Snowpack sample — Snodgrass Mountain, Crested Butte, Colorado (2/4/25, 12:06 PM MST)
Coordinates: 38.923, -106.968
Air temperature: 35 °F
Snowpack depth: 80 cm
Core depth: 50 cm
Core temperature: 30.2 °F
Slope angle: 14°, slope face: 78°
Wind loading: low
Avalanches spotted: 0
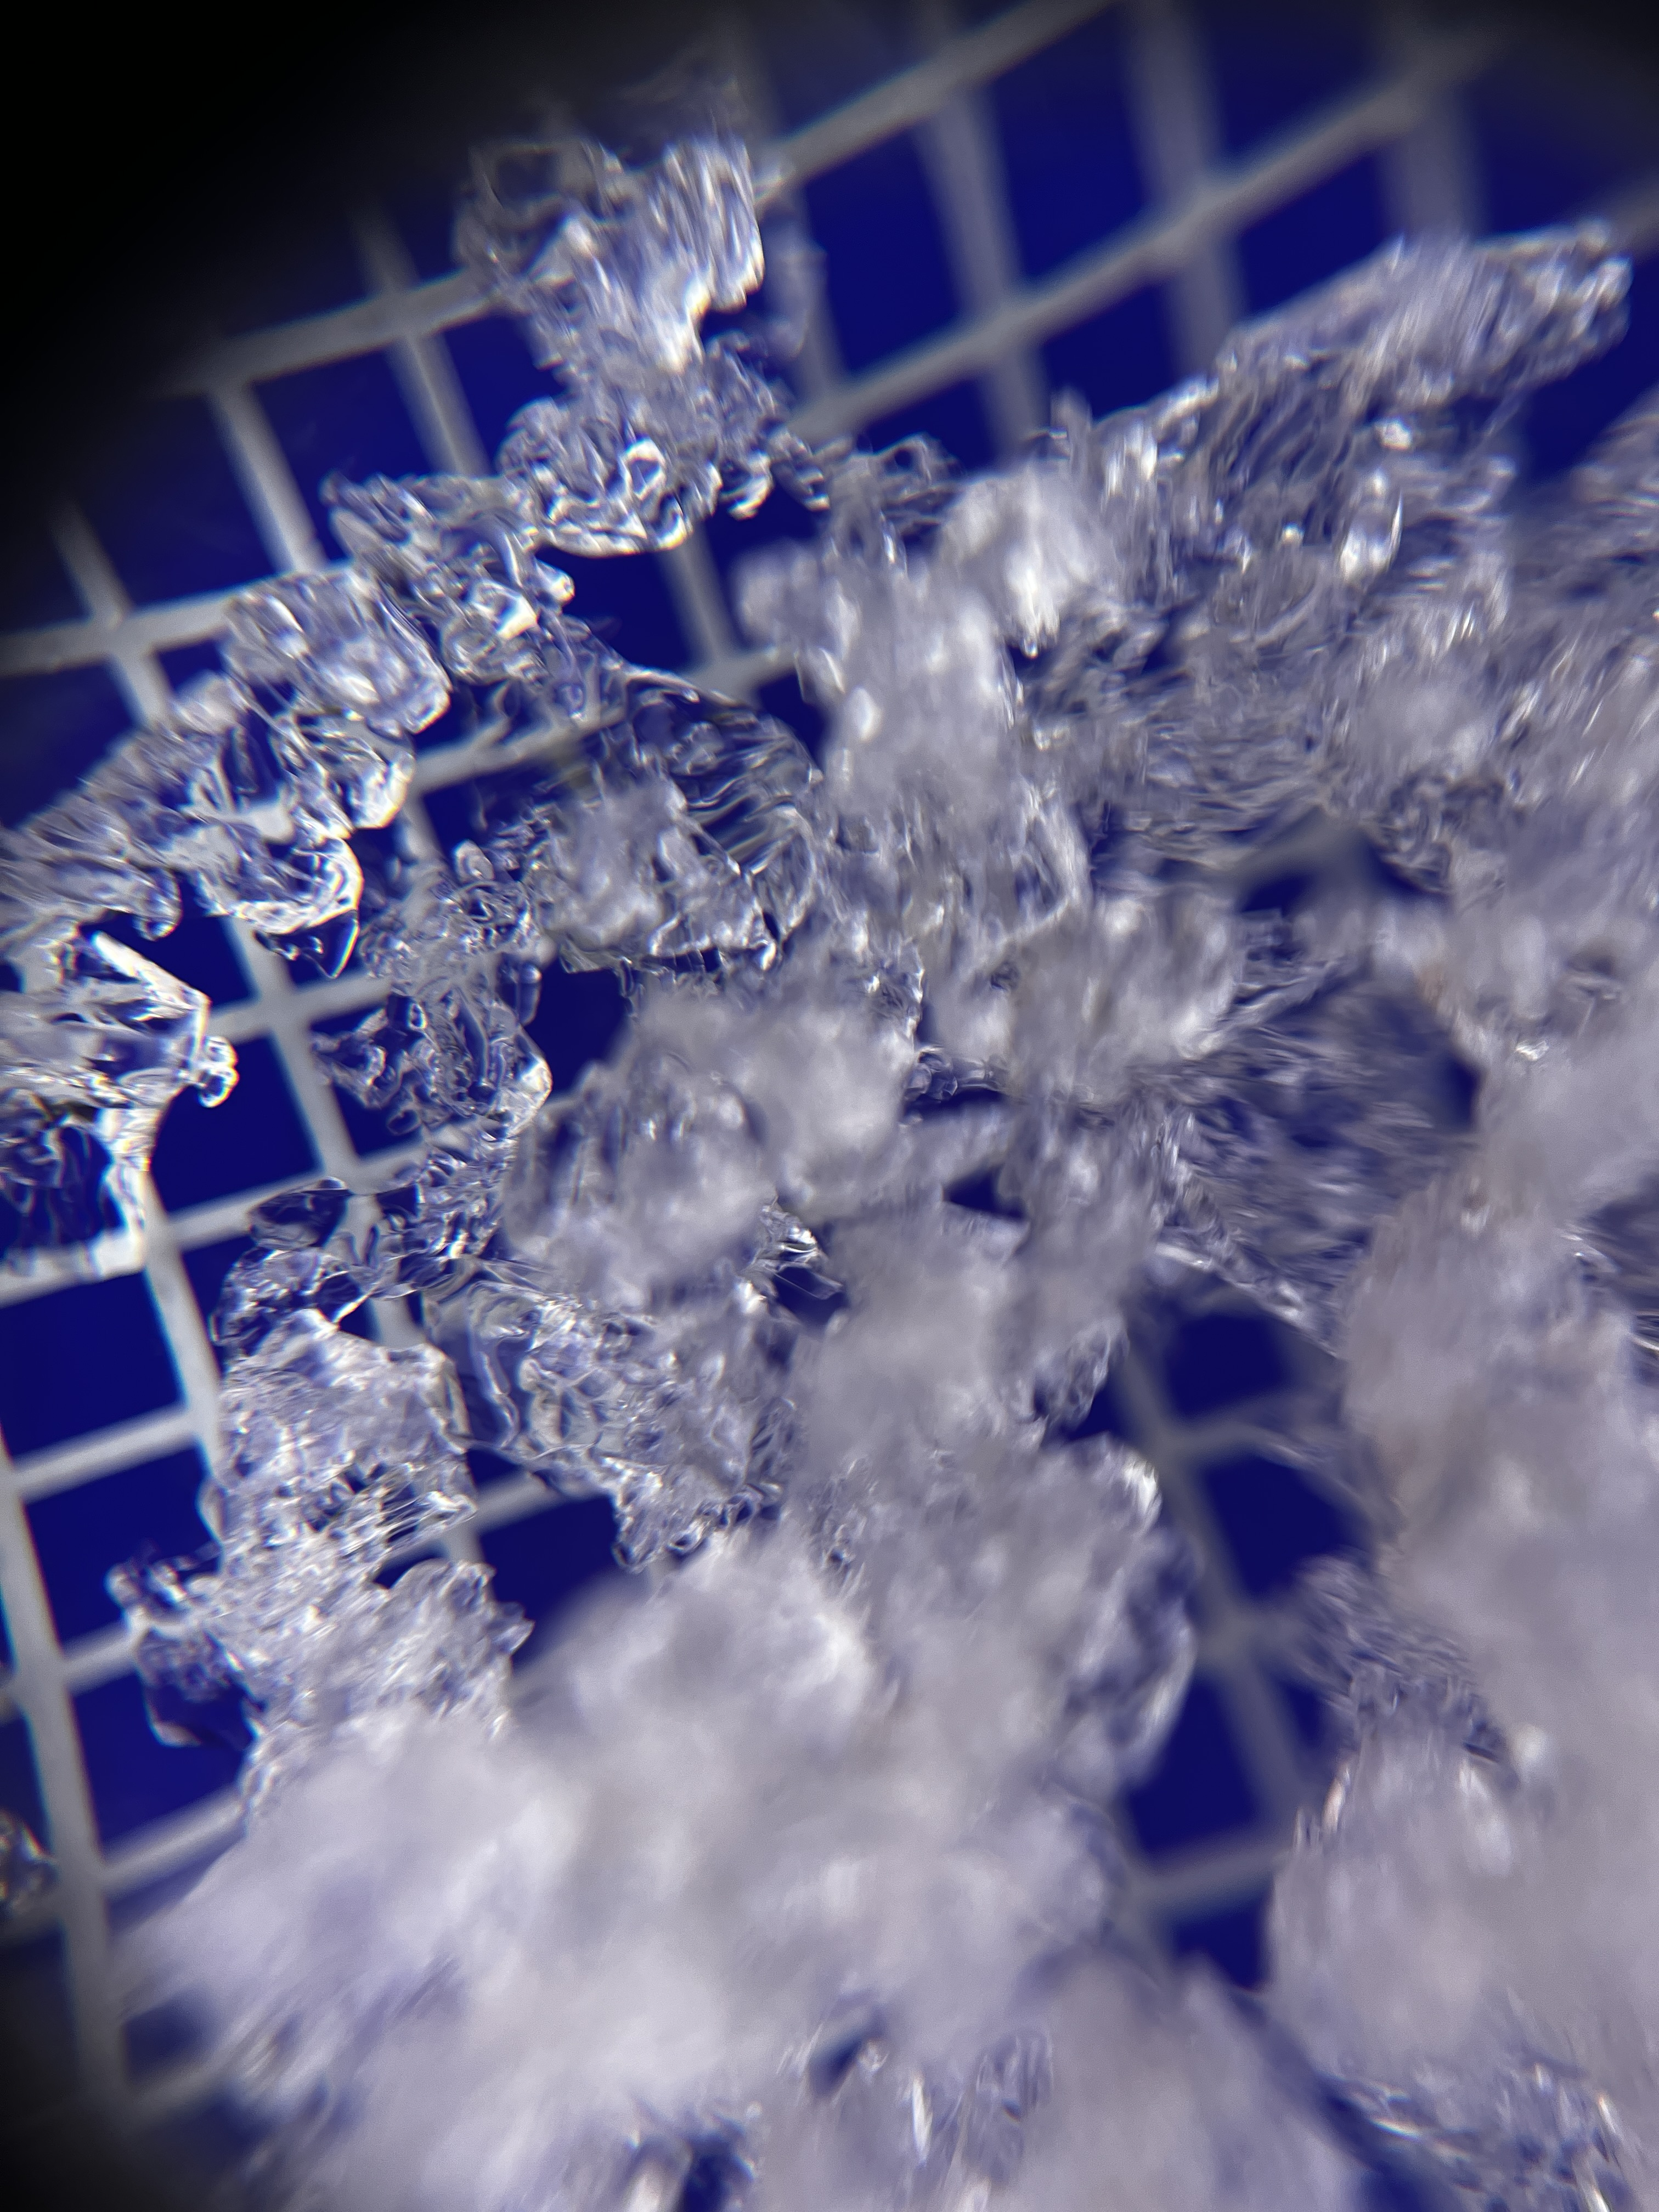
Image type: magnified_profile
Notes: No avalanches nearby, unusually warm weather for the last month reported by residents, Collected 25 yards from treeline